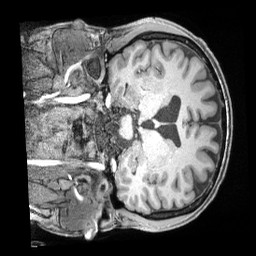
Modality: T1w
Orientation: coronal
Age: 39
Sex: male
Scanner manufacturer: siemens
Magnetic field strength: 3 T
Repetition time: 2 s
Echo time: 0.00211 s